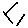
Label: line